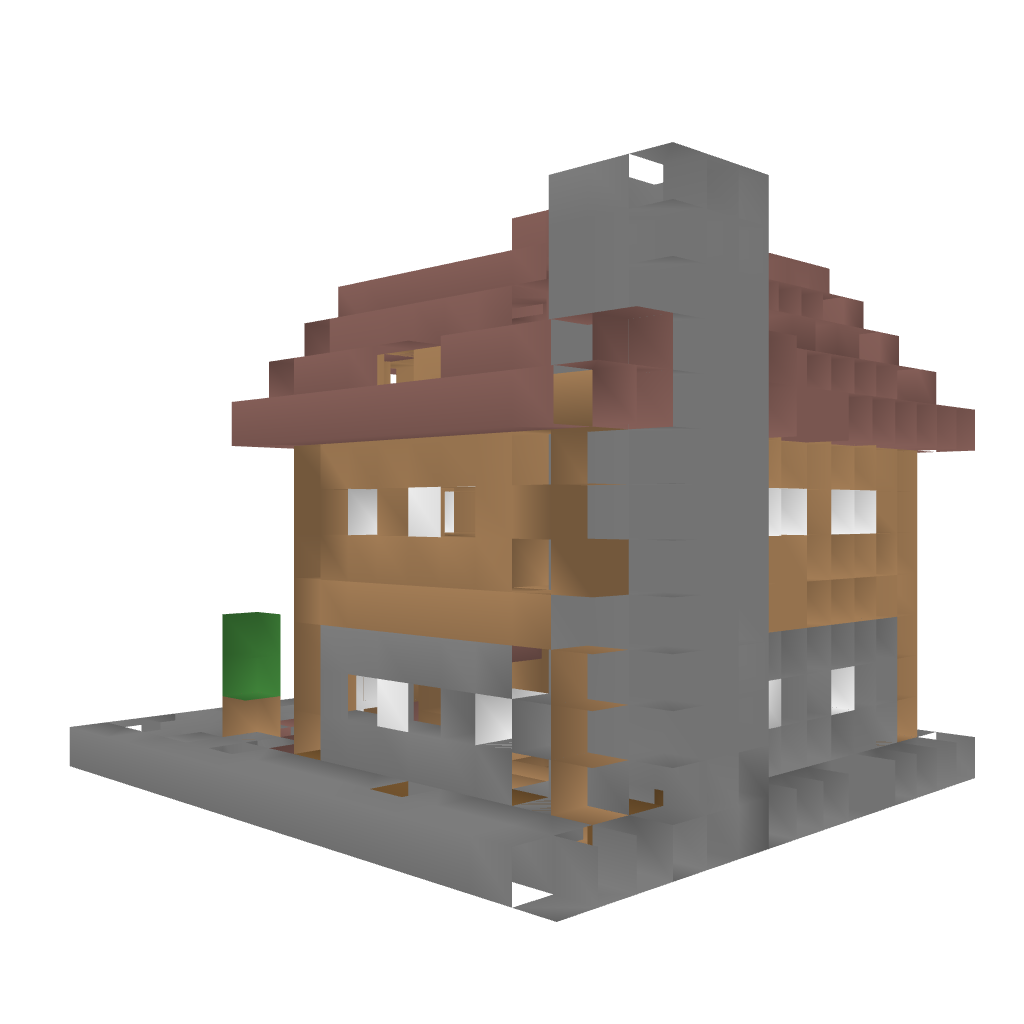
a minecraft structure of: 1700's House bad low quality